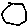
Label: hexagon